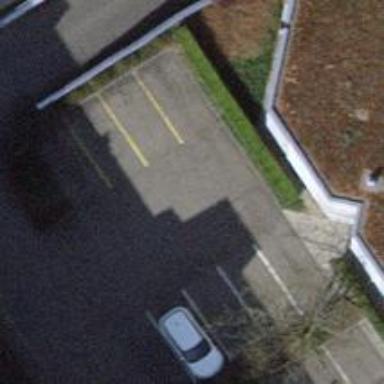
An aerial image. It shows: Asphalt parking aisle road for service vehicles.